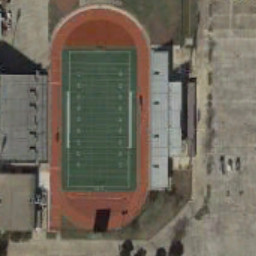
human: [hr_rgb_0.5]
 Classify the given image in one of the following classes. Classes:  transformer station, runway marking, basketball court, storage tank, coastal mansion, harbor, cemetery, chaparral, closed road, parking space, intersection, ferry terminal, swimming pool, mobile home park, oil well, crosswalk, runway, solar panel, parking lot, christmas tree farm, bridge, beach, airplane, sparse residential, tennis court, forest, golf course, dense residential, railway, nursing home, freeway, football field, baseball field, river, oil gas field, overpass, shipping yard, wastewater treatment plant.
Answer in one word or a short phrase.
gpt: football field